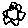
Label: flower